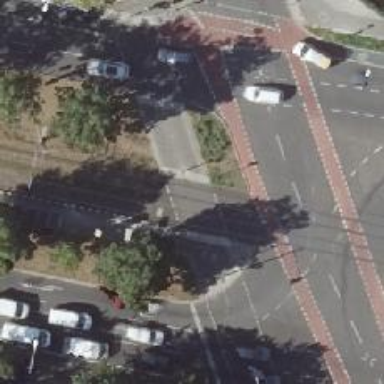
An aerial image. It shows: Tram crossing with traffic signals.